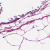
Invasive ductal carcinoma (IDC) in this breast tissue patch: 0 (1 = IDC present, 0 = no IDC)